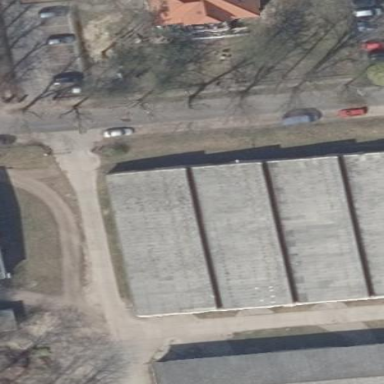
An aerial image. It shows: Stable building.